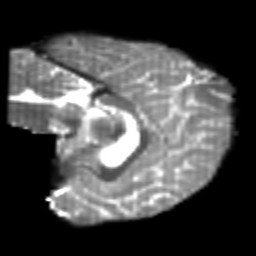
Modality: T2w
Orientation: sagittal
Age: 22
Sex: female
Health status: healthy
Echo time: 0.074 s